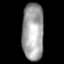
Tissue: lung
Cell type: T cells
Senescence score: 0.1942
Nuclear area (px): 1223
Mean DAPI intensity: 162.108